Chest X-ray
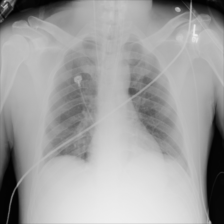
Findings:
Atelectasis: negative
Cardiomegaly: negative
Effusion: negative
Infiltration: negative
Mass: negative
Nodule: negative
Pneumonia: negative
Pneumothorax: negative
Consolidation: negative
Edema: negative
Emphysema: negative
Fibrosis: negative
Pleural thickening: negative
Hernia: negative